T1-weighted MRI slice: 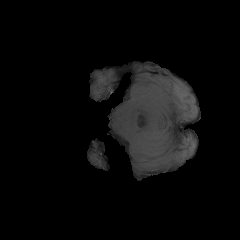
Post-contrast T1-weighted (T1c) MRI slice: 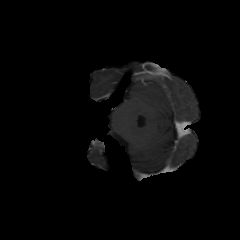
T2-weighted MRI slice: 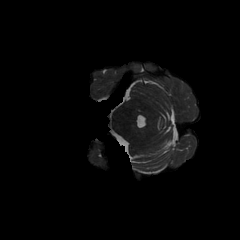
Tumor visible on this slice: no